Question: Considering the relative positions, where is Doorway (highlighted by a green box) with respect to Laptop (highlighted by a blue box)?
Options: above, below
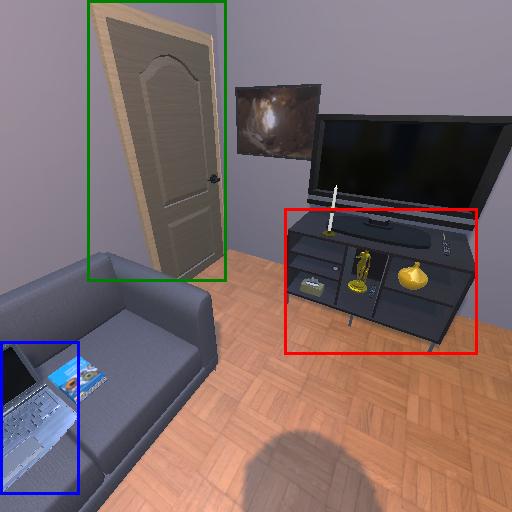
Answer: above